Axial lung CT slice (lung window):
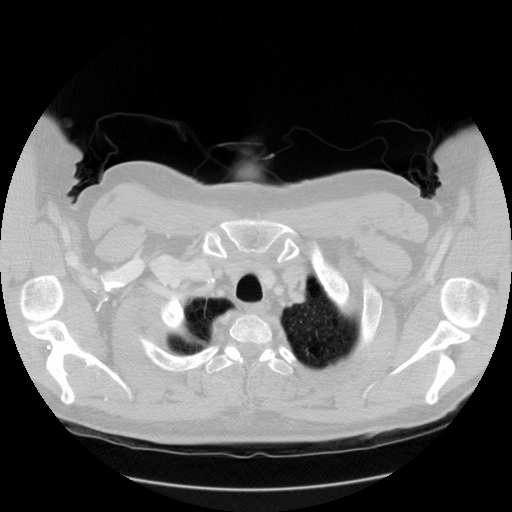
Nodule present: no